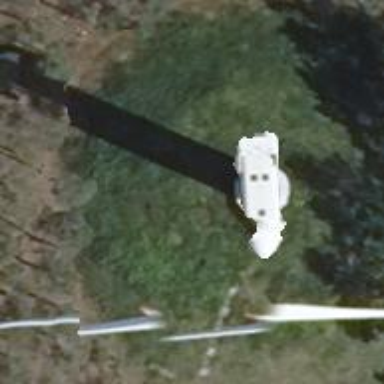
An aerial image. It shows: Wind turbine generator made by Vestas. The generator utilizes wind as its power source and belongs to the horizontal axis type.